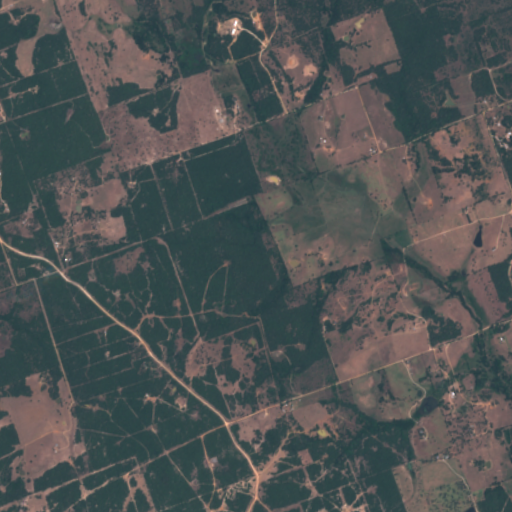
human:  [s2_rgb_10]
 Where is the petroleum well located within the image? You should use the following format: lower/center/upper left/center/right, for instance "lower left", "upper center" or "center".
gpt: The petroleum well is located in the lower left of the image.
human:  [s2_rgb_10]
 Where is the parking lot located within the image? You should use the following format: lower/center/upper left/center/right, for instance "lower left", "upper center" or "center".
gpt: There is no parking lot in the image.